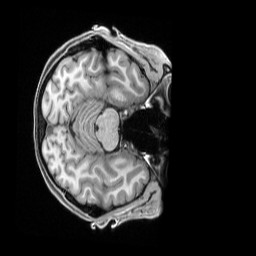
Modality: T1w
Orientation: axial
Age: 28
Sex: female
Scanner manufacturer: siemens
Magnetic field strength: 3 T
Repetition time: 2.5 s
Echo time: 0.00296 s